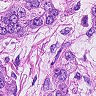
Metastatic tissue present: yes